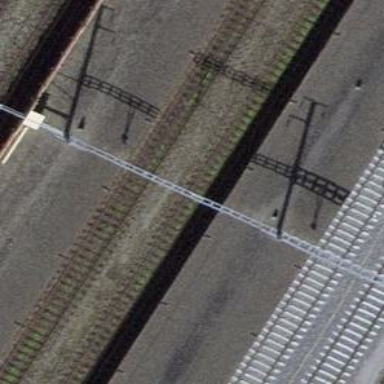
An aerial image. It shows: Stop position for public transport on the railway.